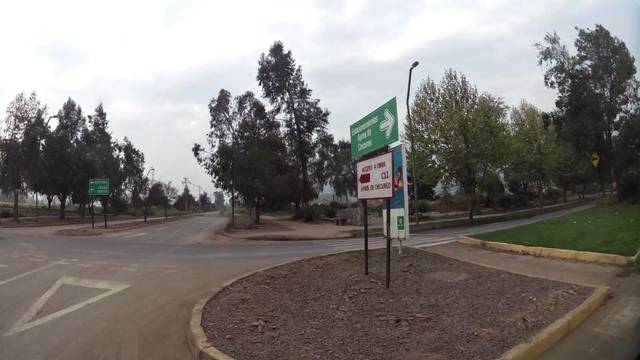
Region: Chile
Coordinates: -33.202, -70.654